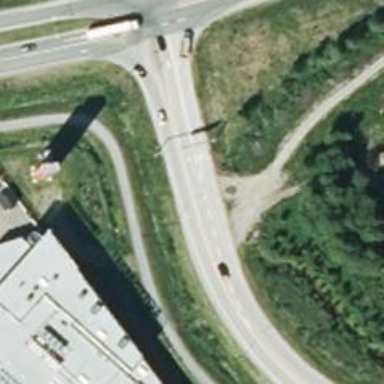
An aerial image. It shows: Trunk link highway with asphalt surface.